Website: crate-barrel
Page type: billing-address
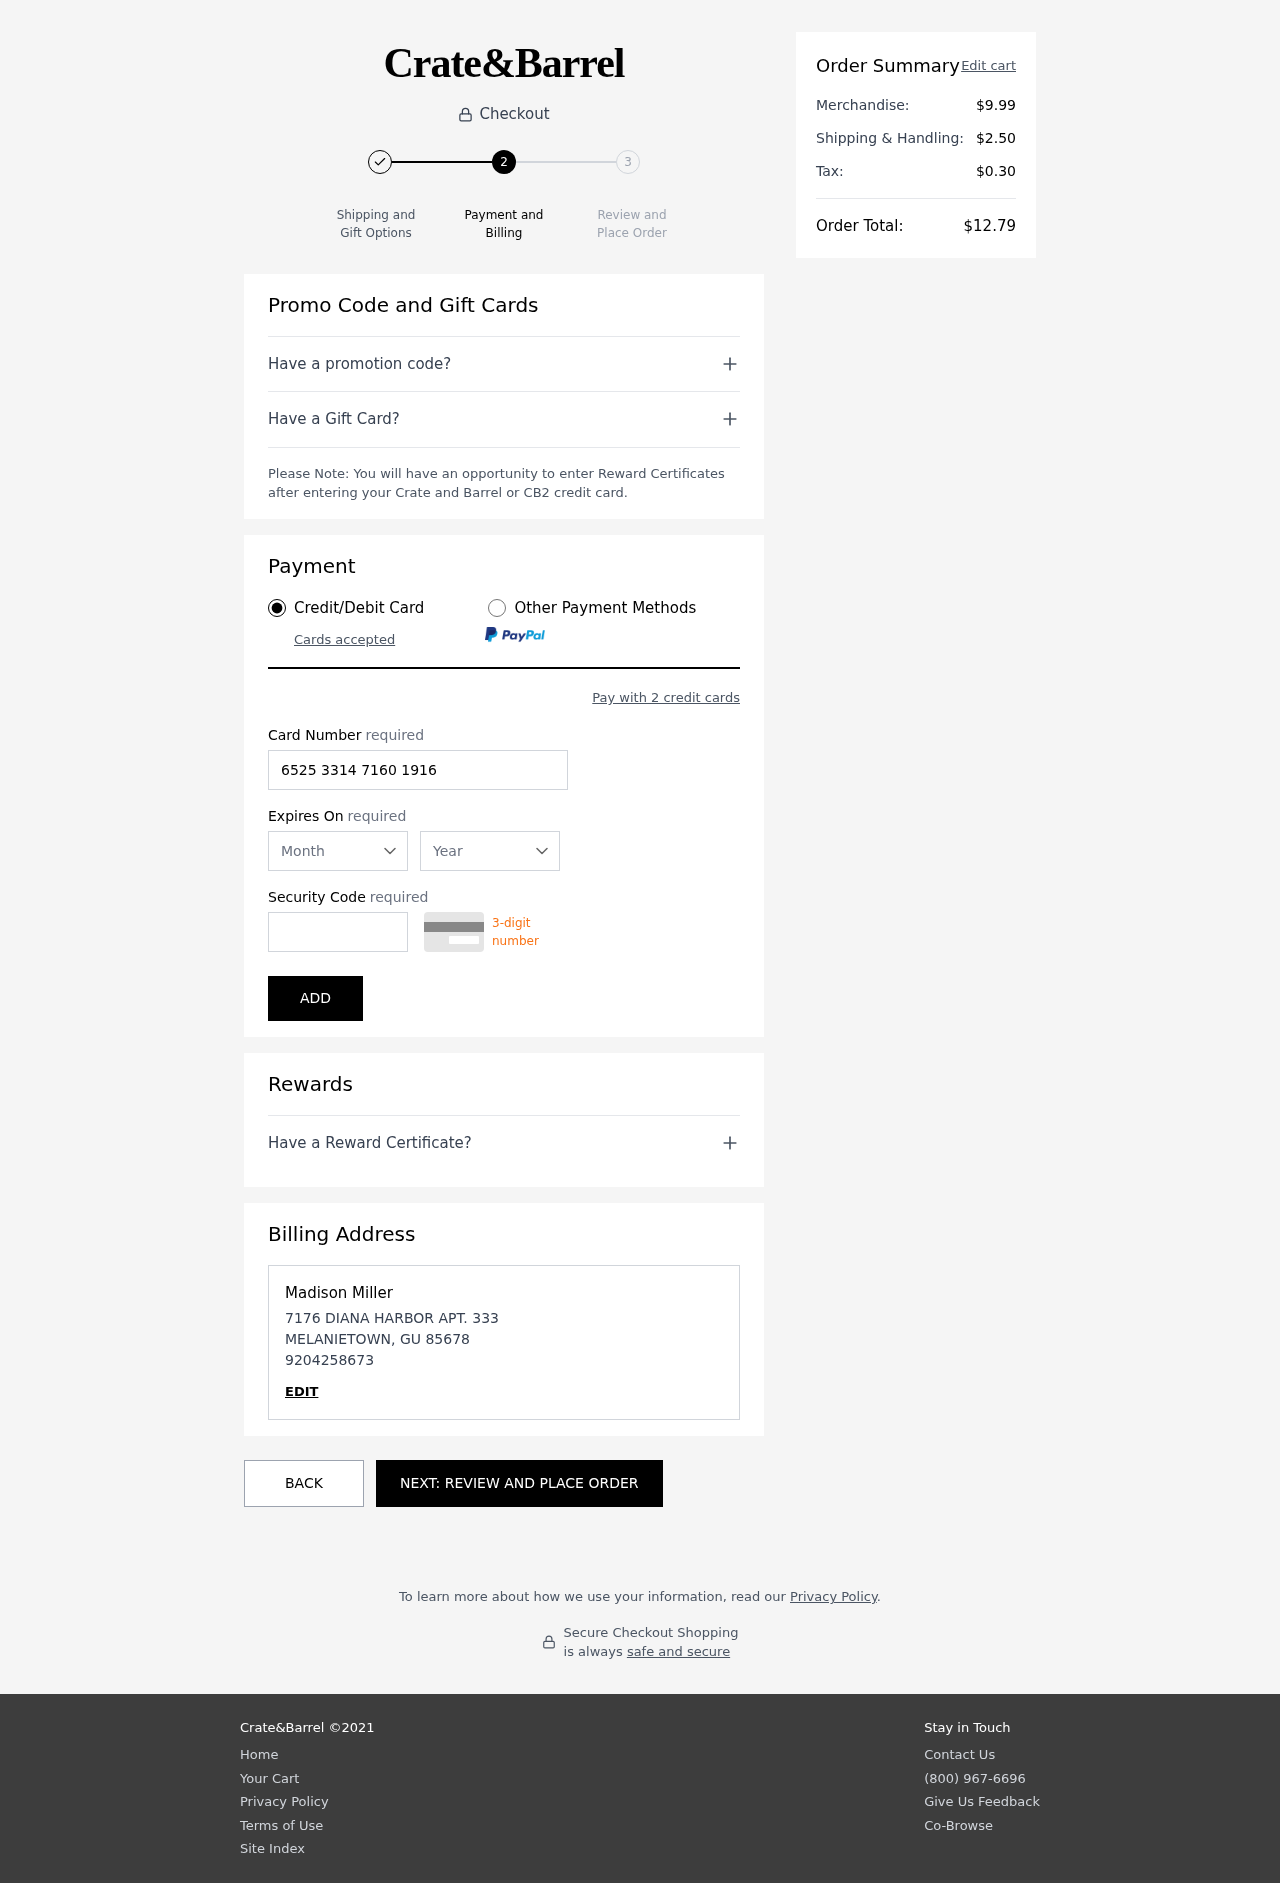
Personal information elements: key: PII_CARD_CVV
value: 323
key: PII_CARD_EXPIRY_MONTH
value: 03
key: PII_CARD_EXPIRY_YEAR
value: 27
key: PII_CARD_NUMBER
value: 6525 3314 7160 1916
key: PII_CITY
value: MELANIETOWN
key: PII_FULLNAME
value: Madison Miller
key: PII_PHONE
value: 9204258673
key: PII_POSTCODE
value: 85678
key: PII_STATE_ABBR
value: GU
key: PII_STREET
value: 7176 DIANA HARBOR APT. 333
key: PII_FIRSTNAME
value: Madison
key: PII_LASTNAME
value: Miller
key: PII_PHONE_LINE
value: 8673
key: PII_PHONE_SUFFIX
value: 8673
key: PII_STATE
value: GU
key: PII_POSTCODE_FULL
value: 85678
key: PII_PHONE2
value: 9204258673
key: PII_PHONE3
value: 9204258673
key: PII_FULLNAME2
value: Madison Miller
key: PII_FULLNAME3
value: Madison Miller
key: PII_FIRSTNAME2
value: Madison
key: PII_FIRSTNAME3
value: Madison
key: PII_LASTNAME2
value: Miller
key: PII_LASTNAME3
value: Miller
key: PII_FIRSTNAME_DERIVED
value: Madison
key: PII_LASTNAME_DERIVED
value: Miller
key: PII_PHONE_NUMERIC
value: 9204258673
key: PII_PHONE_LINE_NUMERIC
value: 8673
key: PII_PHONE_SUFFIX_NUMERIC
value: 8673
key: PII_POSTCODE_NUMERIC
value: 85678
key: PII_PHONE2_NUMERIC
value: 9204258673
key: PII_PHONE3_NUMERIC
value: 9204258673
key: PII_FULLNAME_DERIVED
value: Madison Miller
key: PII_NAME_FULL_DERIVED
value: Madison Miller
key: PII_PHONE_DIGITS
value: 9204258673
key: PII_PHONE_LAST4
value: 8673
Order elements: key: ORDER_SUBTOTAL
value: $9.99
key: ORDER_SHIPPING_COST
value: $2.50
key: ORDER_TAX
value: $0.30
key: ORDER_TOTAL
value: $12.79